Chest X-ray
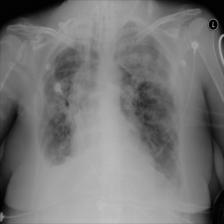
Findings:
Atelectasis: negative
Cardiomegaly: negative
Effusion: negative
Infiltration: positive
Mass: negative
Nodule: negative
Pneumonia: negative
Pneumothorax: negative
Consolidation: negative
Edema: negative
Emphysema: negative
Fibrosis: negative
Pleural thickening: negative
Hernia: negative